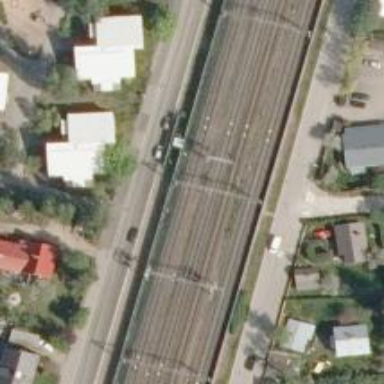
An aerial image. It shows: Railway signal.